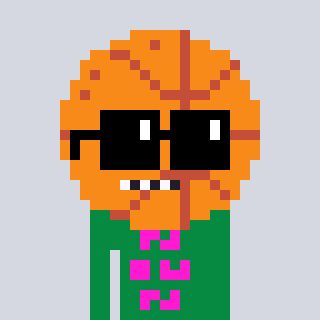
a pixel art character with square black sunglasses, a basketball-shaped head and a green-colored body on a cool background